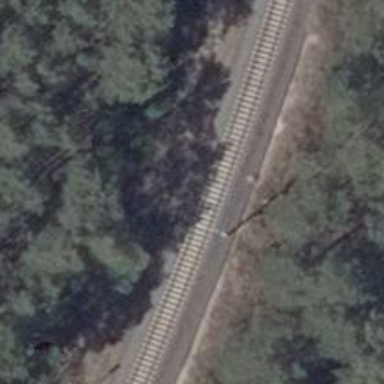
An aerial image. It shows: Railway signal.